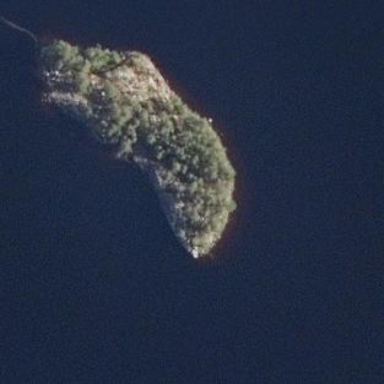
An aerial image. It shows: Islet.